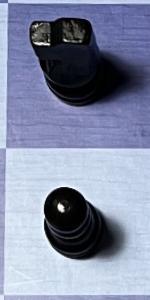
Label: Pawn_Black